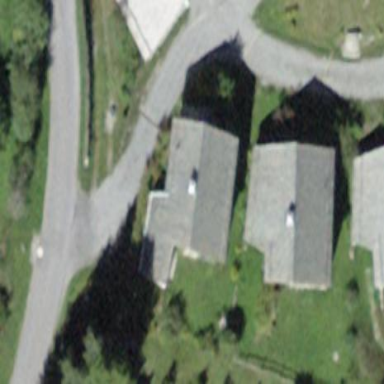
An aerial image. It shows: Simple house.